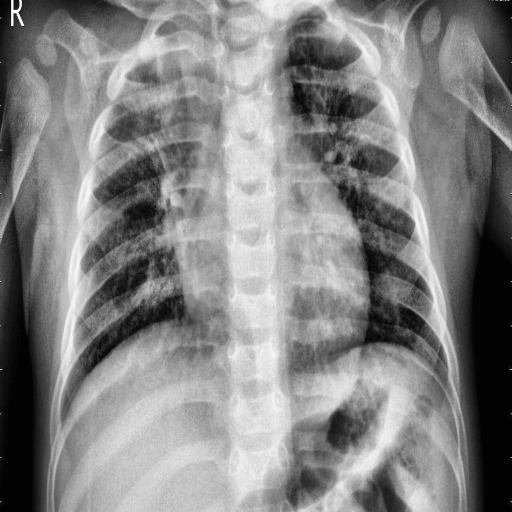
Finding: PNEUMONIA